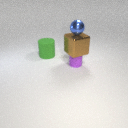
small purple rubber cylinder in front of large green rubber cylinder